Frequency: 75000
Velocity: 0,2325
Power: 49,9
Pulse duration: 0,0000001
Pass count: 1
Magnification: 10
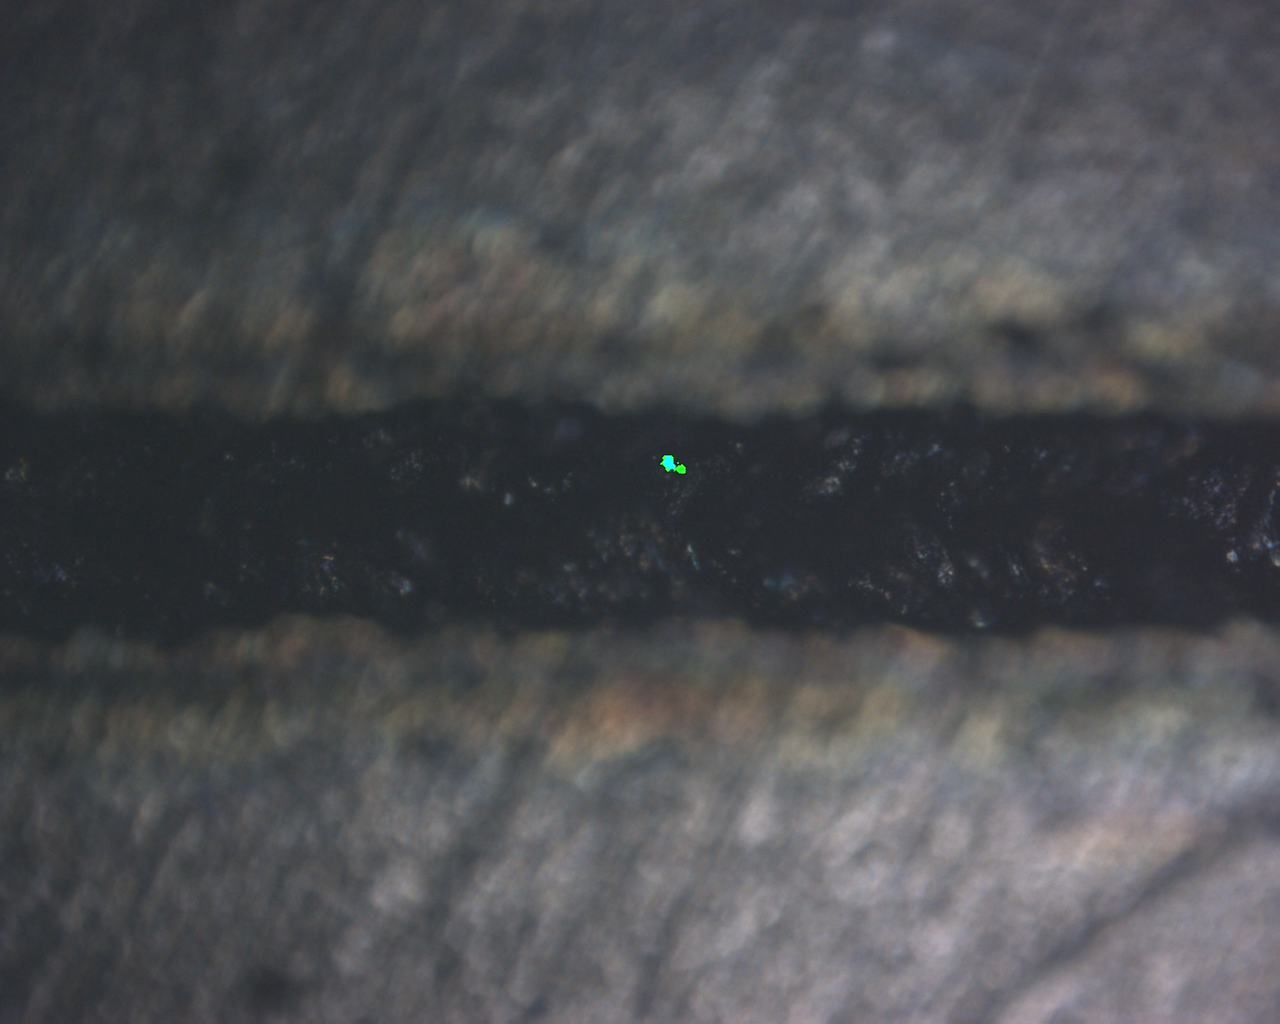
Measured width: 117.38
Other width: 88.73